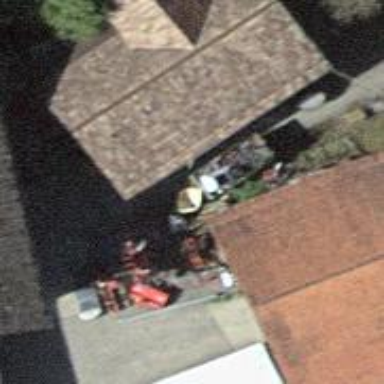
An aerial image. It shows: Barn.